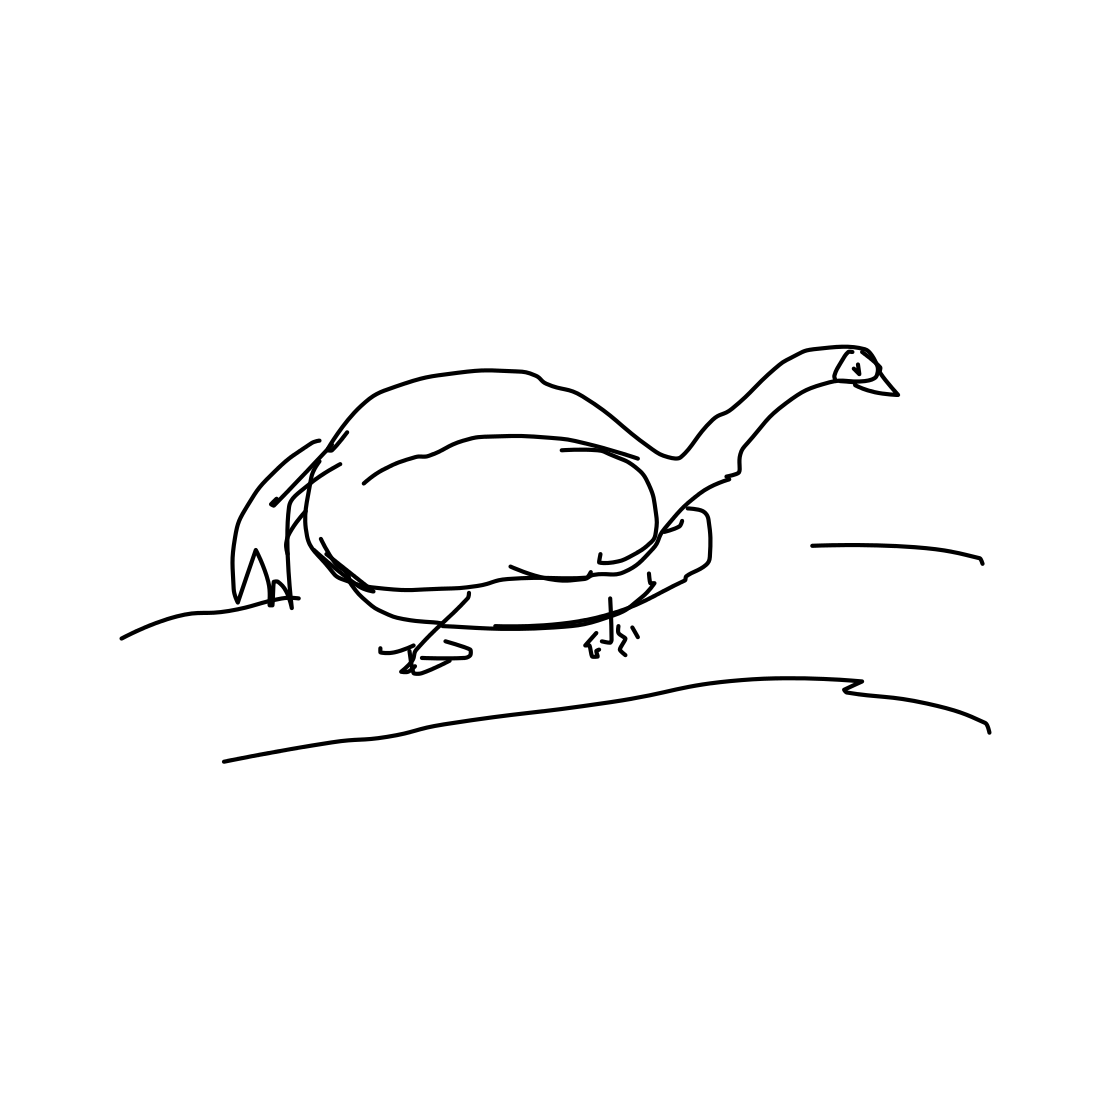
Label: swan